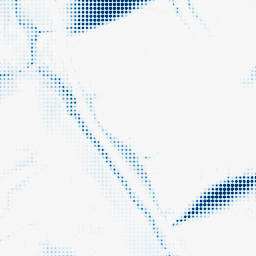
Category: morphological
Decomposition family: morphological_ellipse
Decomposition parameters: operation: closing
width: 50
height: 30
Upsampling method: sinc_hamming
Upsampling parameters: scale: 8
kernel_size: 4
Upsampling scale: 8